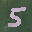
Label: 5